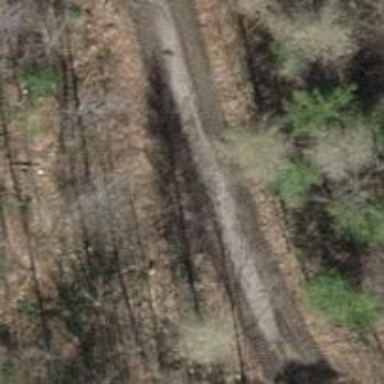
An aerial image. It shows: Dirt path.